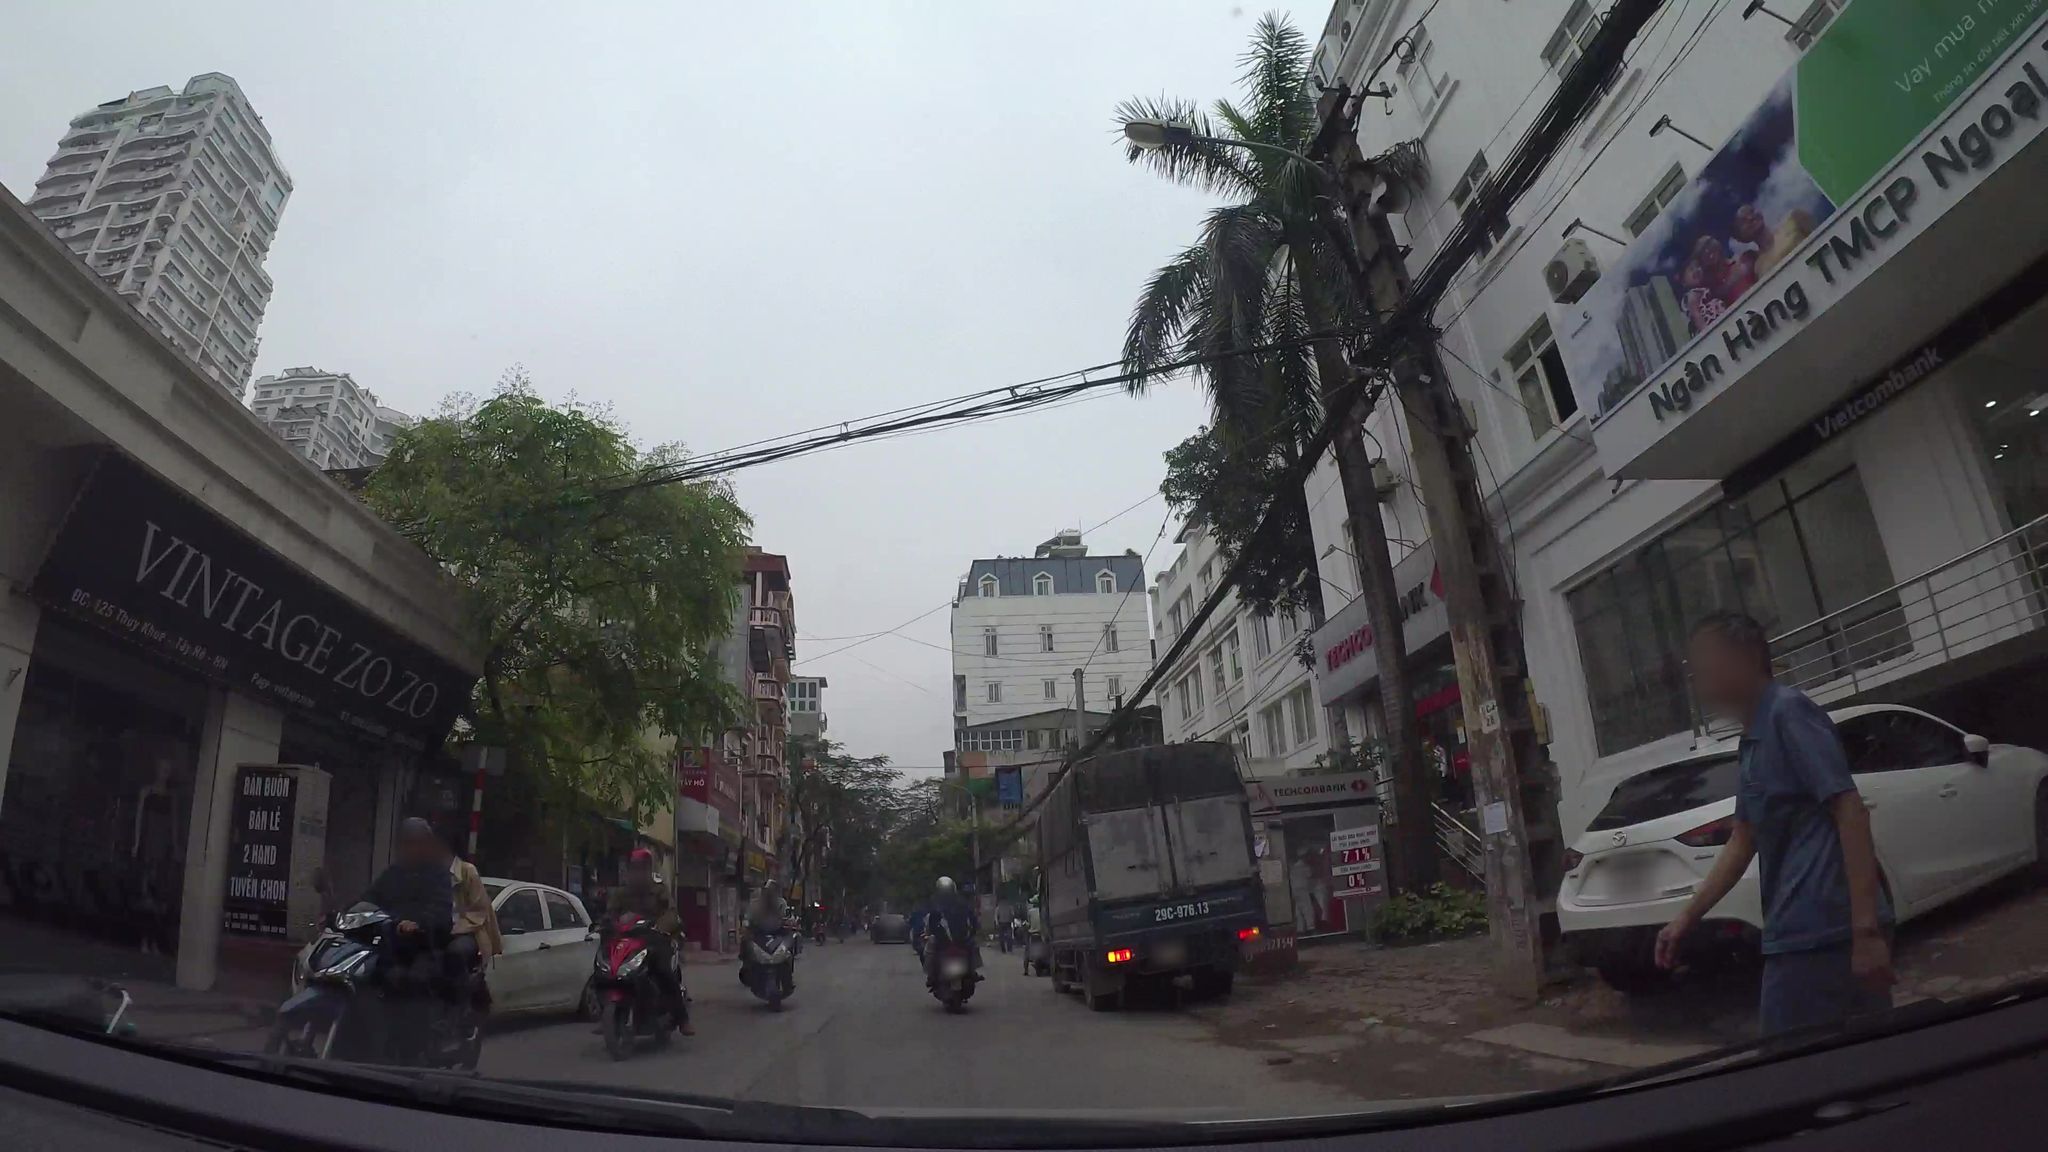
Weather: cloudy
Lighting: day
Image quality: good
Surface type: driving surface
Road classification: tertiary
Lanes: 2
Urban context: urban centre
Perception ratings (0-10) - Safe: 7.15, Lively: 8.98, Beautiful: 5.75, Boring: 0.89, Depressing: 4.81, Wealthy: 7.48